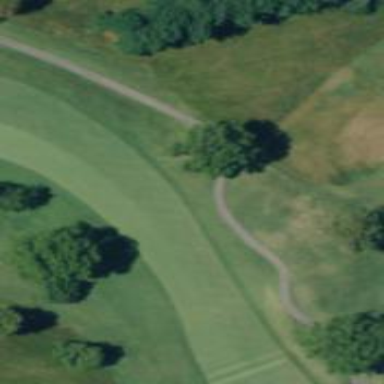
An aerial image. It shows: View of golf hole.